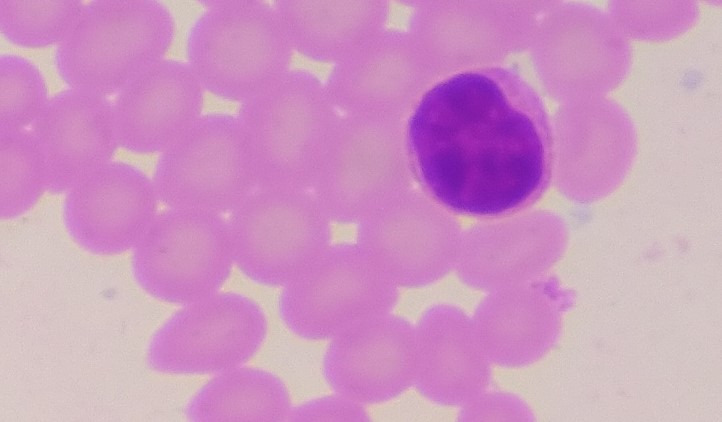
White blood cell type: Lymphocyte